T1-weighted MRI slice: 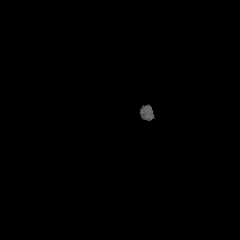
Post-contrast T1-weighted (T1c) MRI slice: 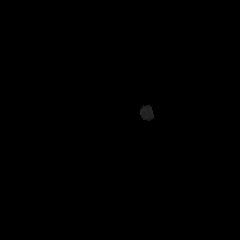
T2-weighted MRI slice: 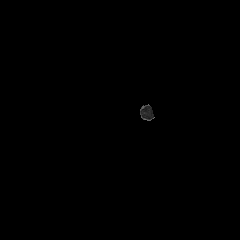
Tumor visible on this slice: no